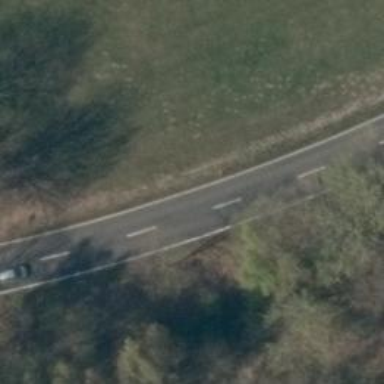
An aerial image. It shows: Secondary road with asphalt surface.